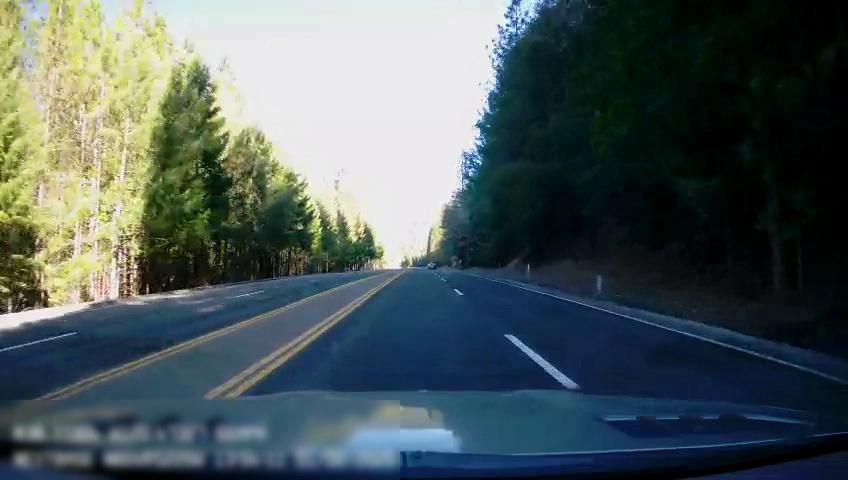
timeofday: Day
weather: Sunny
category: Drivable Space
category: Vehicles | Car
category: Lanes | Opposite Lane
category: Lanes | Alternate Lane
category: Lanes | Current Lane
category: Lanes | Opposite Lane
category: Lanes | Current Lane
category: Lanes | Alternate Lane
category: Lanes | Opposite Lane